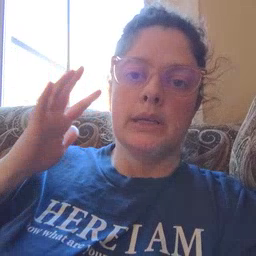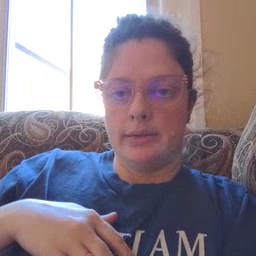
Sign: noisy